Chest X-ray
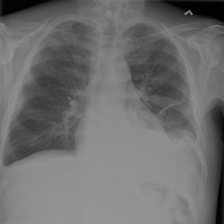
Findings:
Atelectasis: negative
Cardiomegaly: negative
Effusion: positive
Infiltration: negative
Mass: negative
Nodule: negative
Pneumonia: negative
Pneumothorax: negative
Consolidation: negative
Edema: negative
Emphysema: negative
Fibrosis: negative
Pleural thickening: negative
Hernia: negative